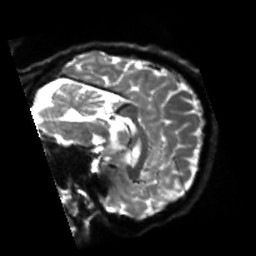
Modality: sbref
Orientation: sagittal
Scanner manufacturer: siemens
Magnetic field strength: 3 T
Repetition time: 4 s
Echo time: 0.0594 s